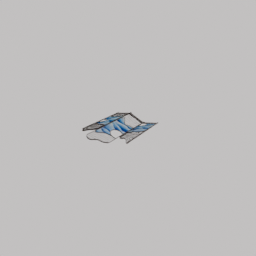
Label: decoration